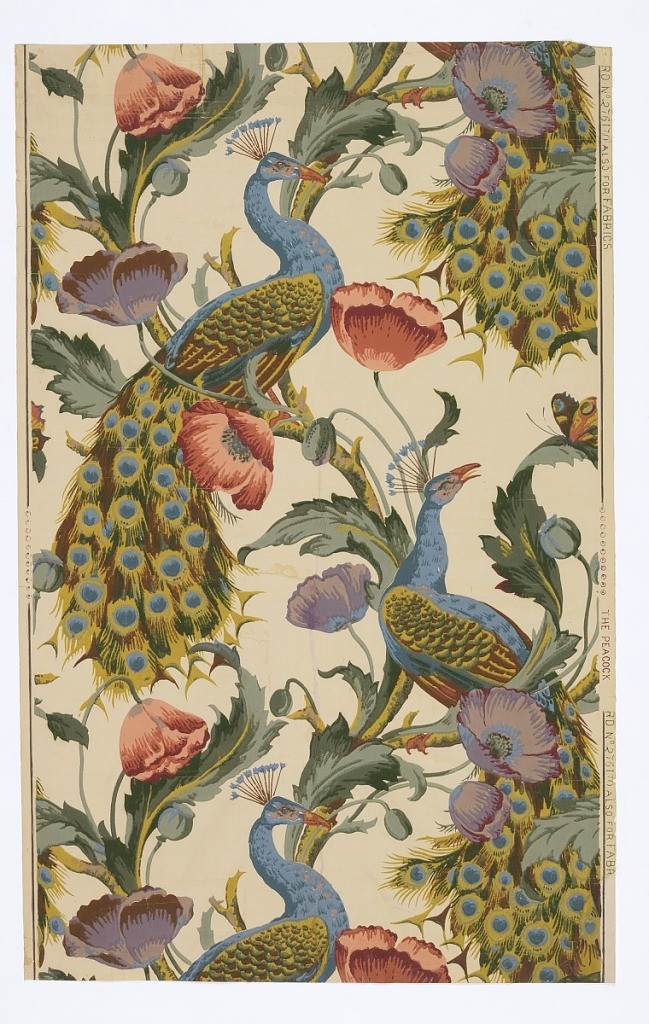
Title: The Peacock
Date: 1896
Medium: Machine-printed paper
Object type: Sidewall
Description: Vertical rectangle, a full width, repeating vertically, showing two repeats. Ascending serpentine vine with pink and purple poppies, and two peacocks perching with flowing tails. Printed in green, blues, reds and violets on off-white ground.